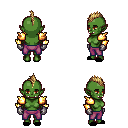
a pixel art fantasy rpg character, female body template, orc, green skin, gold arm armor, magenta pants, blonde mohawk hairstyle, metal gloves, black slippers, four views (front, back, left, right), 2x2 character sprite sheet, small pixel art, hard edges, no anti-aliasing